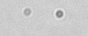
Label: camera_spot